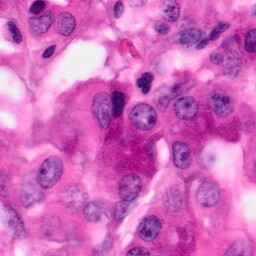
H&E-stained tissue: Pancreatic